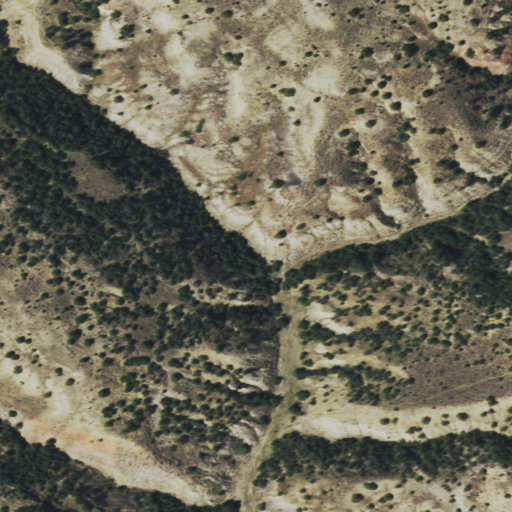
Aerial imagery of valley in Wyoming named Erickson Draw containing shrub, grassland, and evergreen forest